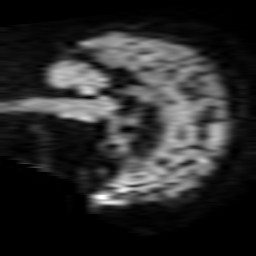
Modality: TRACE
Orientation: sagittal
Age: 68
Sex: male
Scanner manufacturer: philips
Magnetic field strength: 1.5 T
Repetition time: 4.917 s
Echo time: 0.07794 s